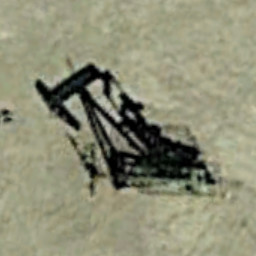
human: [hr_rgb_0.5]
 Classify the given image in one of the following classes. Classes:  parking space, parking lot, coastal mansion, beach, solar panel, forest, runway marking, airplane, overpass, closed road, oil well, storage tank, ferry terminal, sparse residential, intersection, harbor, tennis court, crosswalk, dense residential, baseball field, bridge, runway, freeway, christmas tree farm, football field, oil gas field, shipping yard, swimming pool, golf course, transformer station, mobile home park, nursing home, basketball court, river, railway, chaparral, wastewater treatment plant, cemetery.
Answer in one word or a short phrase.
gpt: oil well